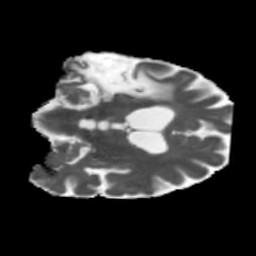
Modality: MD
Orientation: coronal
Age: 71
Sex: male
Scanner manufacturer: siemens
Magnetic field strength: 3 T
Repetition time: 5.47 s
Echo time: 0.0854 s